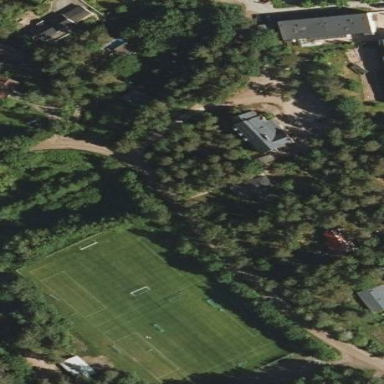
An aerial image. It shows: Multi-sport pitch for leisure and various sports activities.